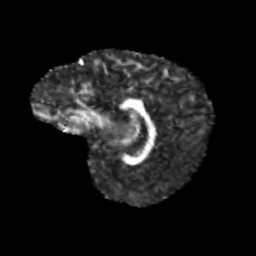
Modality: FA
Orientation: sagittal
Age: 10
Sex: male
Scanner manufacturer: siemens
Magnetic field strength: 3 T
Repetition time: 3.8 s
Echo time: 0.07 s